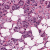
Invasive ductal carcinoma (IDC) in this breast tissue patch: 1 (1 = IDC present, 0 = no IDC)